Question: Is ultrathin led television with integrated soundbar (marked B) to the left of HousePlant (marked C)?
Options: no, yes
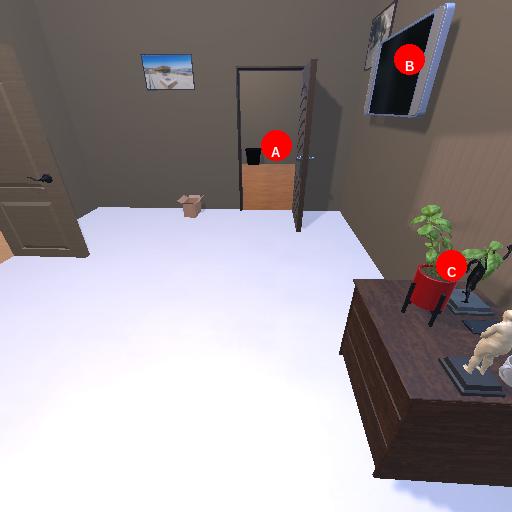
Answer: no